Question: I'm using the <URL> in grails and would like to configure two things:
1) How can I set the maximum value along the horizontal axis?
2) How can I change the bar column if it falls below a certain value?
Here's what I have:
'''
<td>
<div id="${mach.divtag}" style="display:block;">
<gvisualization:columnCoreChart elementId="${mach.divtag}" width="${150}"
height="${120}" columns="${mac.columns}" data="${mach.datapoints}"
title="${mach.name}" />
</div>
'''
Here's a snapshot of what I'm hoping to change in the charts.

Thanks. I really appreciate any help.
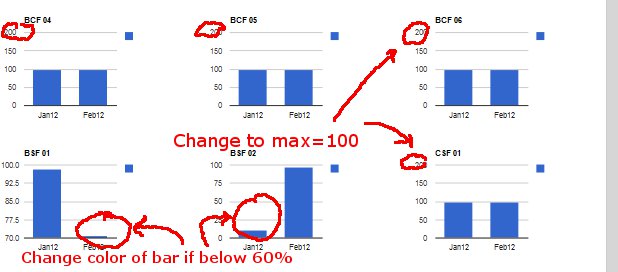
Answer: From the <URL>:
> Q: How do I set values for a visualization object data type like the
column core chart's "hAxis"?A: You can easily do this by using an Expando or a custom bean class.
"textColor", "title" and "titleColor" are fields of this object.
From the <URL>
'''
<gvisualization:columnCoreChart elementId="columnchart" title="Company Performance" width="${400}" height="${240}" hAxis="${new Expando(title: 'Year', titleColor: 'red')}" columns="${companyPerformanceColumns}" data="${companyPerformanceData}" />
'''
Therefore, for , use an Expando and set the hAxis.maxValue, per the <URL>
'''
hAxis="${new Expando(maxValue:100)}"
'''
for , you will probably have to do this yourself in Javascript using the Google API to get the bars using a <URL>. Hopefully you can handle it from here, otherwise seek consulting help.